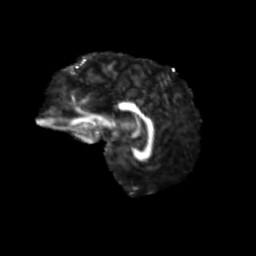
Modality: FA
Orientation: sagittal
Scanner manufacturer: siemens
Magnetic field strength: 3 T
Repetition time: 9.2 s
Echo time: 0.084 s